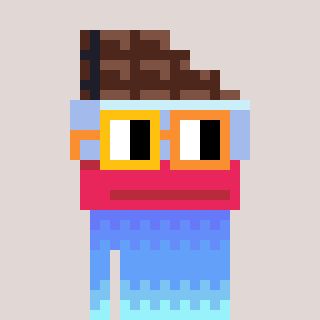
a pixel art character with square yellow and orange glasses, a chocolate-shaped head and a slimegreen-colored body on a warm background